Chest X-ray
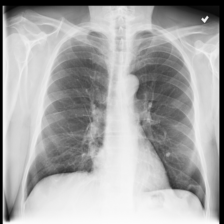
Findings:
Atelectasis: positive
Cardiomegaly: negative
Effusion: negative
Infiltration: negative
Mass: positive
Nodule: positive
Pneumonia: negative
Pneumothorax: negative
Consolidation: negative
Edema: negative
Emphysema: negative
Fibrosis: negative
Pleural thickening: negative
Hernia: negative